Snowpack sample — Loveland Pass, Silver Plume, Colorado, USA (12/14/25, 10:50 AM MST)
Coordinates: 39.664, -105.882
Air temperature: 36 °F
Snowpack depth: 67 cm
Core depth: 20 cm
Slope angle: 6°, slope face: 326°
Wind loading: low
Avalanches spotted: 0
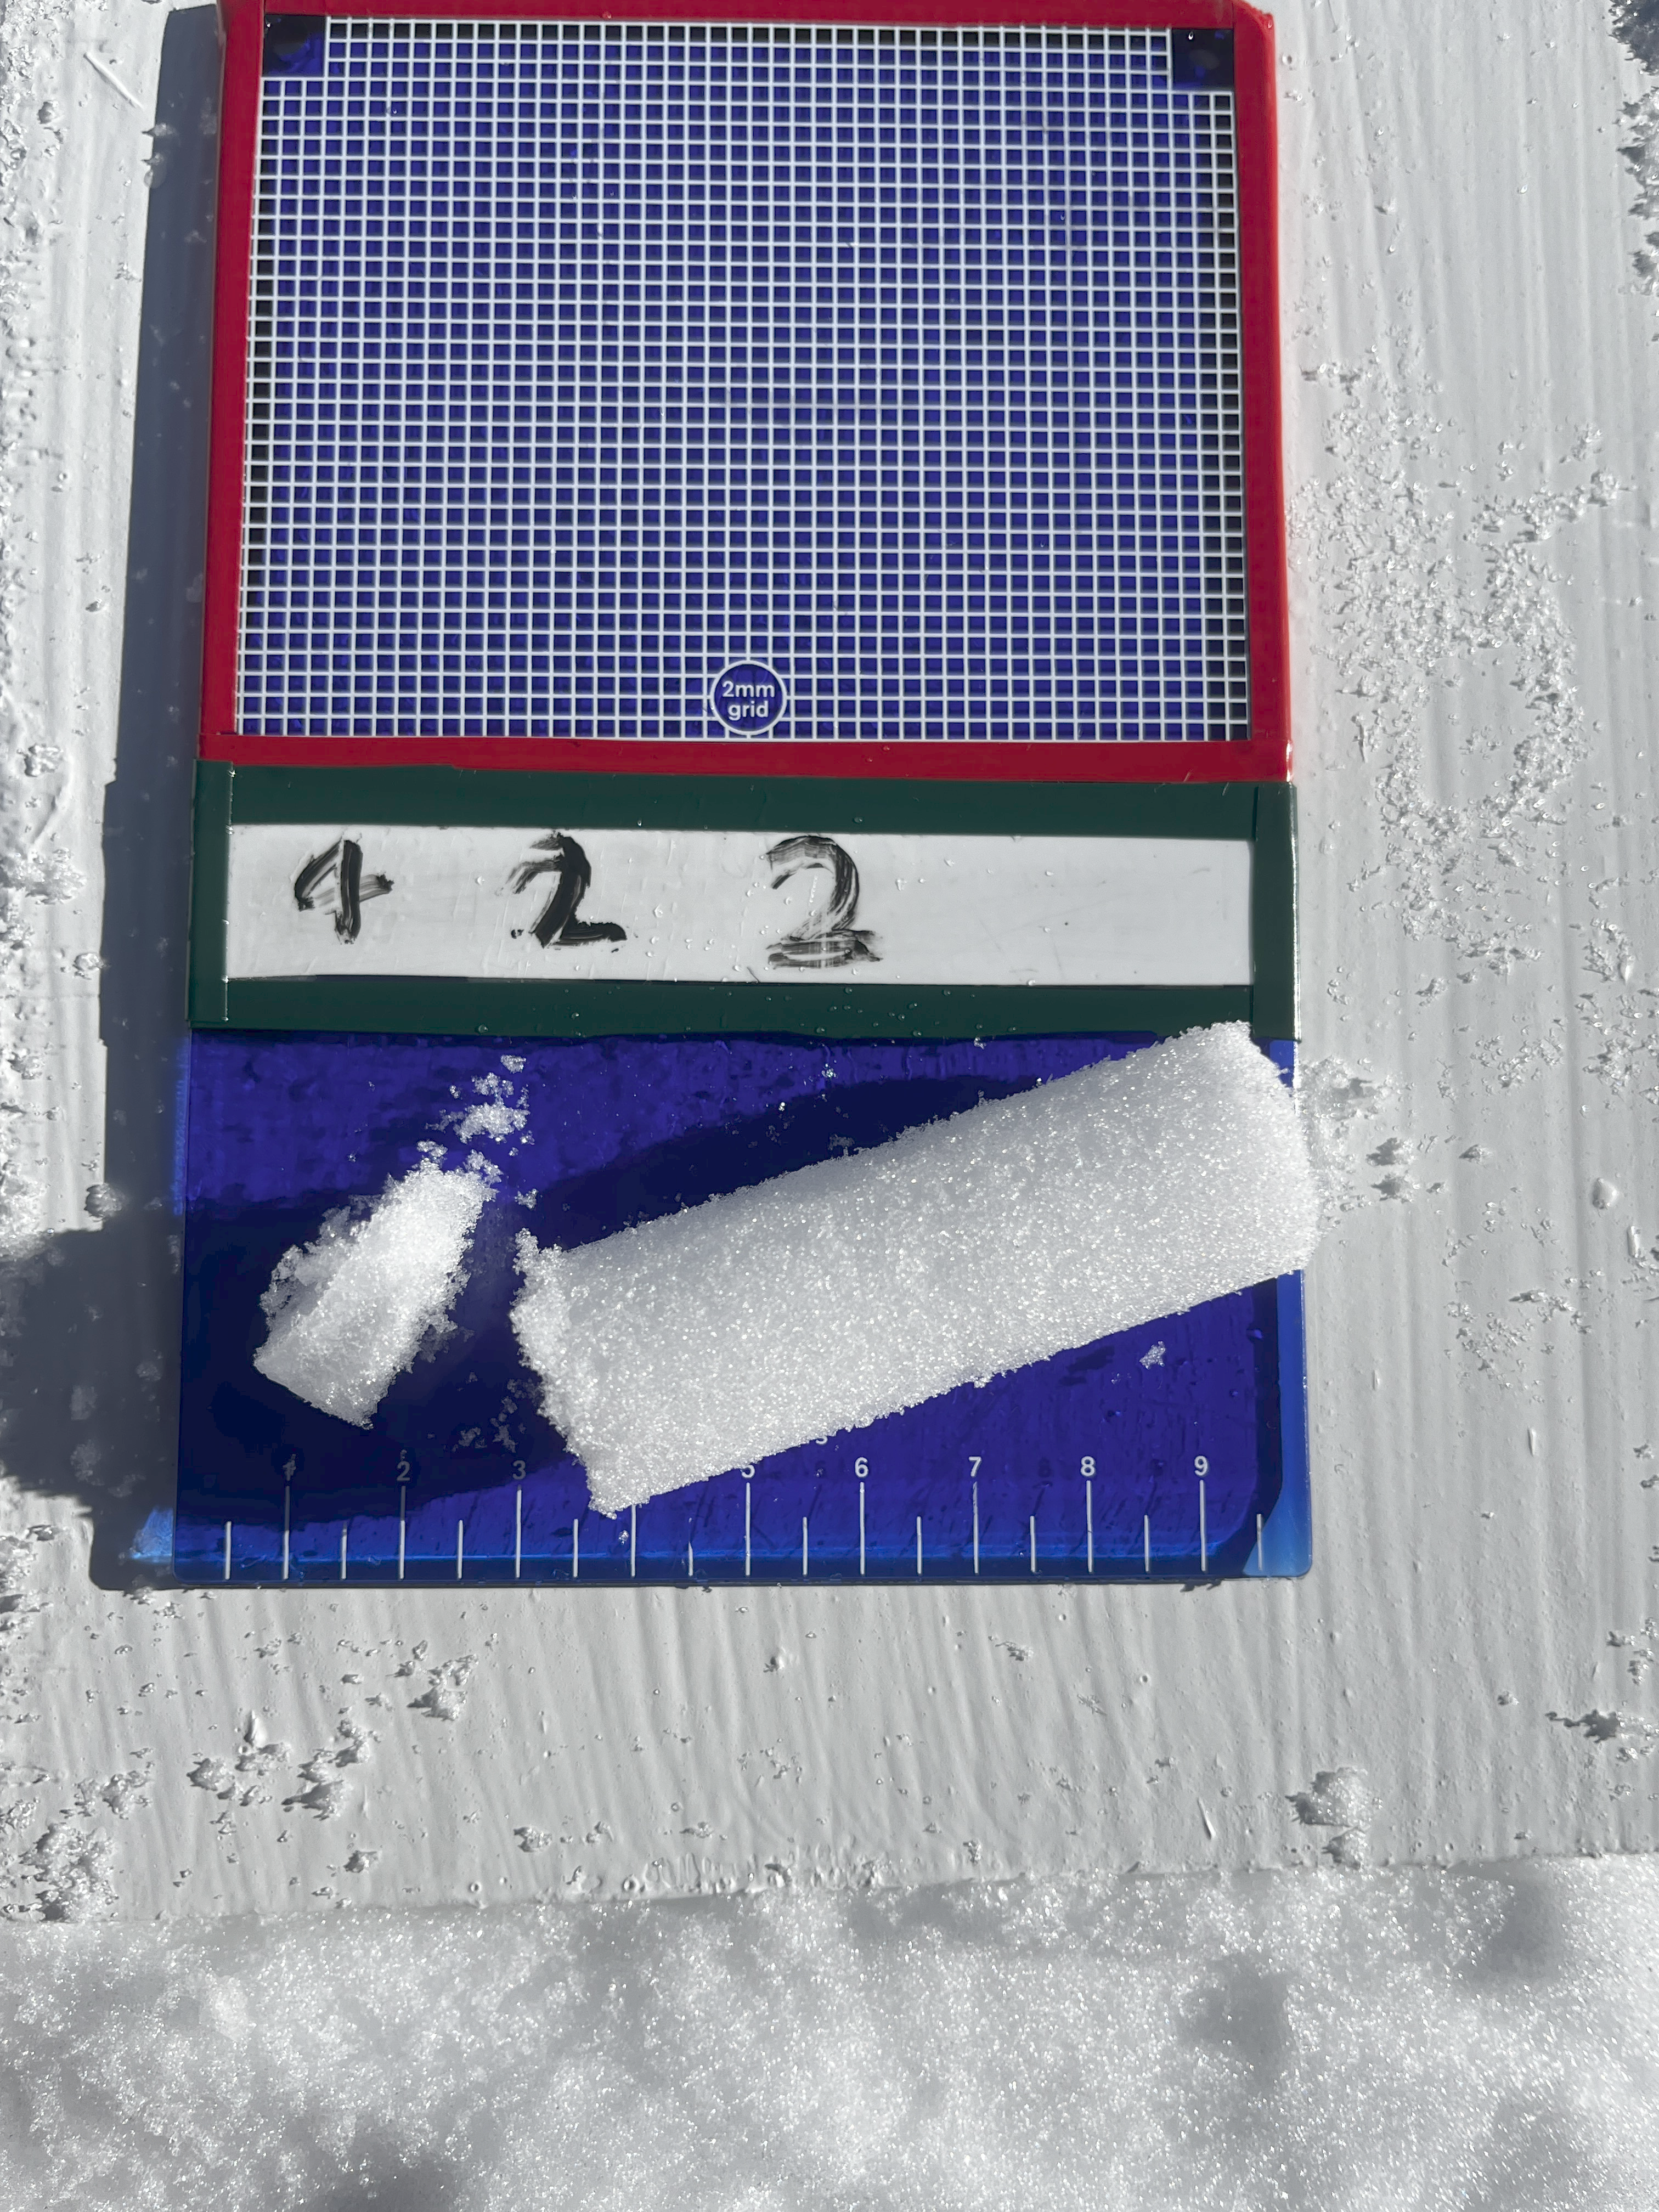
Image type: crystal_card
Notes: No avalanches spotted, very late start to the season with minimal snowpack